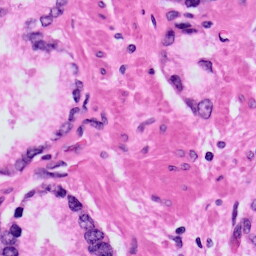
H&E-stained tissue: Prostate